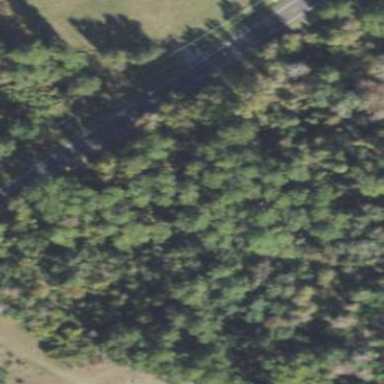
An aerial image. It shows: Mixed woodland area with various types of leaves.